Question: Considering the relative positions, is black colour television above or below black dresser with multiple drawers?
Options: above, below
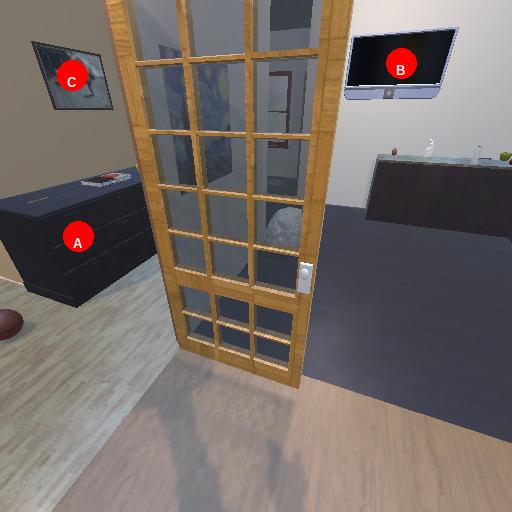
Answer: above